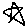
Label: star